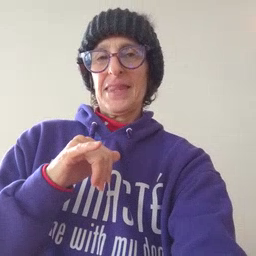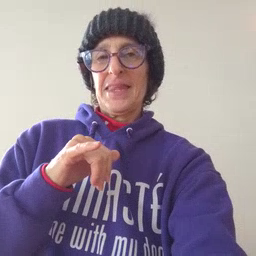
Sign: same